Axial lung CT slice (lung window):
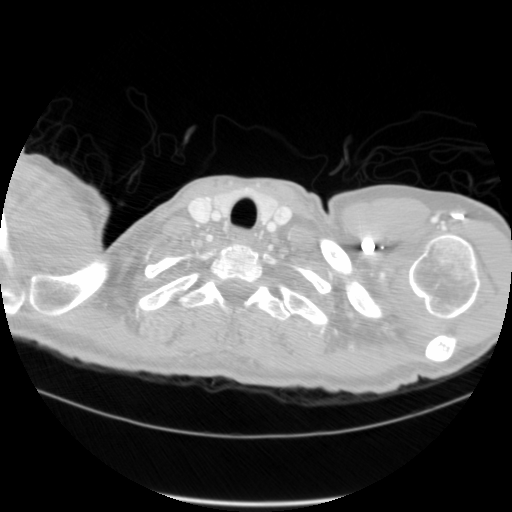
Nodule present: no